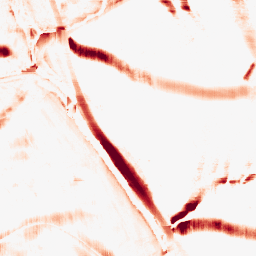
Category: morphological
Decomposition family: morphological_square
Decomposition parameters: operation: opening
size: 20
Upsampling method: bicubic_16x
Upsampling parameters: scale: 16
Upsampling scale: 16